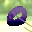
Label: 0